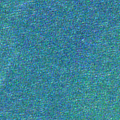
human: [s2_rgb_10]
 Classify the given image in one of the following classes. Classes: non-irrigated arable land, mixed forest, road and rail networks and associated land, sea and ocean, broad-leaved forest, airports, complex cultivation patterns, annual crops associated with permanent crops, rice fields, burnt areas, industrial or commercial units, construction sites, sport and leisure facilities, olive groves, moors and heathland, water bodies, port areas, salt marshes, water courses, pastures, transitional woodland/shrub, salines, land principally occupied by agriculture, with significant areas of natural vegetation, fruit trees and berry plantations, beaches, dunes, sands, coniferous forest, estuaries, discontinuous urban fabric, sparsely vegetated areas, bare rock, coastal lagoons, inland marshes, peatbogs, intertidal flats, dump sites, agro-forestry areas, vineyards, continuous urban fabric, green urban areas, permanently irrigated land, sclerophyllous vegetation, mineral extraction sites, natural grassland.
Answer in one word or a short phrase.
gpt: sea and ocean